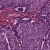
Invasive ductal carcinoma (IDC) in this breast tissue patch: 1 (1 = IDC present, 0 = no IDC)